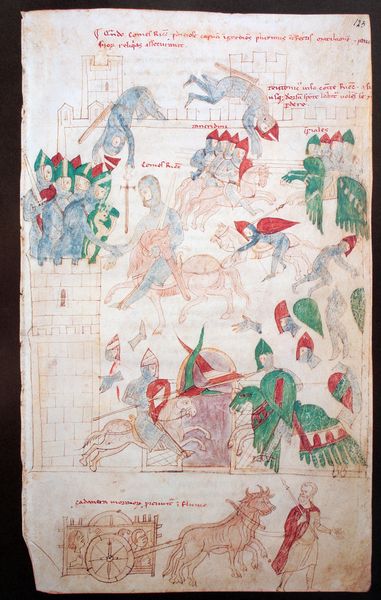
Titel: Codex 120 II; Richard von Acerra bestürmt die Stadt Capua
Künstler: Petrus de Ebulo
Standort: Bern
Institution: Burgerbibliothek
Schlagwörter: blau, feder, kampf, kämpfer, mann, weiß, grün, landschaft, menschen, ocker, braun, bunt, grau, hut, hüte, männer, skizze, zeichnung, rot, schloss, beige, kappen, stein, tot, kühe, gewand, kind, karren, pferd, pferde, reiter, räder, turm, reiten, zügel, farbig, schrift, papier, stab, mauer, farbe, kuh, rind, kutsche, speichen, figuren, rad, wagen, krieg, schlacht, lanze, soldaten, transparent, fallen, tor, zinnen, schild, rinder, buch, burg, festung, seite, illustration, schilder, schwert, schwerter, text, waffen, überfall, stilisiert, koloriert, helm, ritter, heer, kämpfen, rüstung, tinte, gestalten, pergament, helme, harnisch, ross, mittelalter, eroberung, krieger, sturz, ehre, lanzen, ritterrüstung, feldherr, speer, speere, hörner, register, landarbeit, ochse, ochsen, miniatur, szenen, drachen, drache, handschrift, schabracke, zinne, burgtor, schiessscharten, beschriftet, schilde, rüstungen, wettbewerb, buchillustration, buchmalerei, ritterrüstungen, codex, lehrbuch, simultandarstellung, minuskel, belagerung, pfeerde, söldner, zeihcnung, illumination, beritten, turnier, lance, rittew, tapferkeit, tjost, tjoste, minitatur, waffen ochsen, lanmzen, farbwe